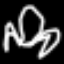
Label: frog